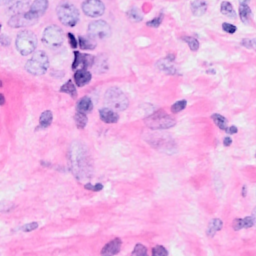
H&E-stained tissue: Breast